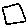
Label: square